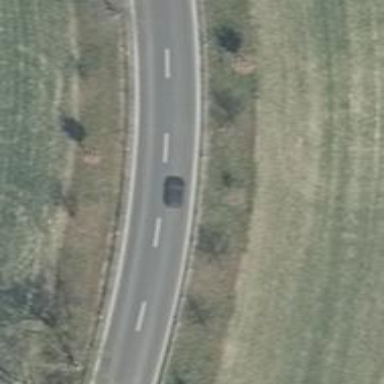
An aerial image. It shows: Secondary road with asphalt surface and lane markings.